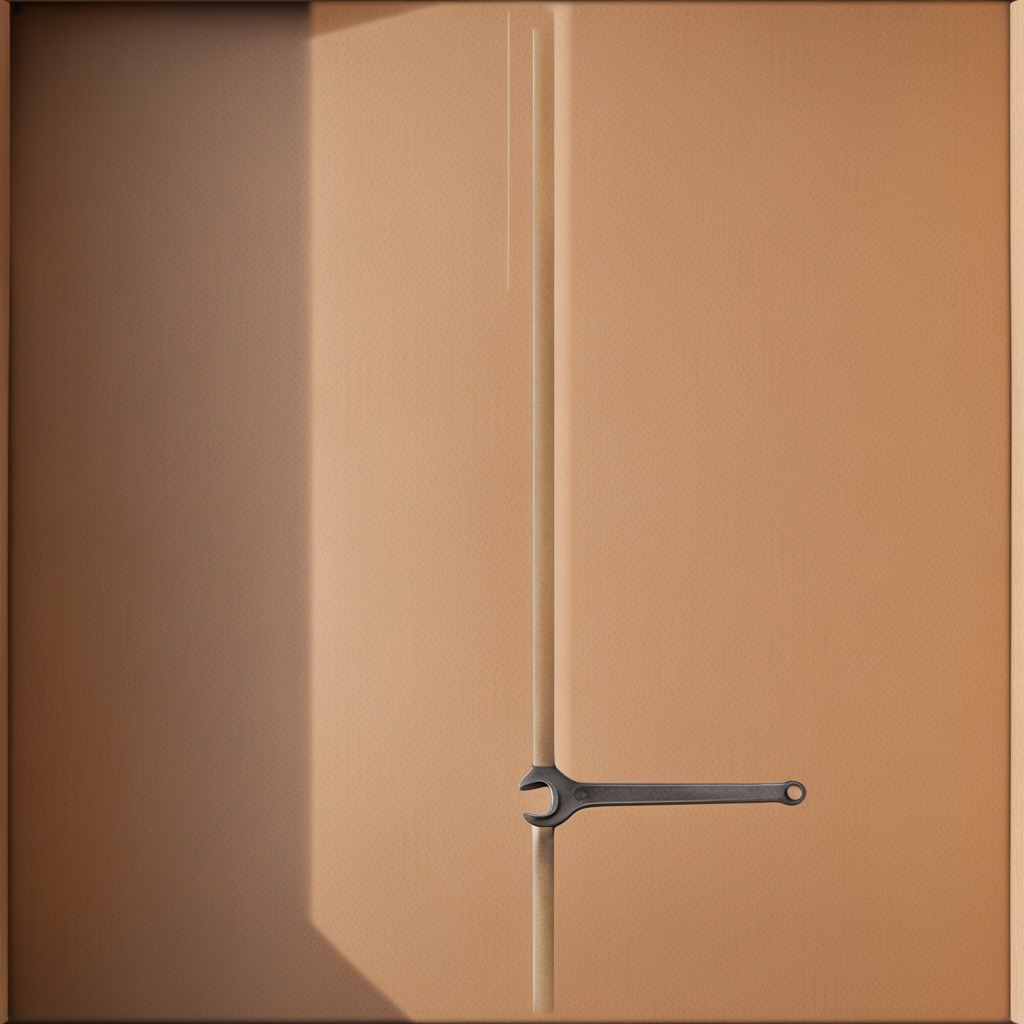
An wrench is lying on the cardboard box surface in an outdoor workshop during daytime bright natural light soft shadows slightly creased but